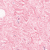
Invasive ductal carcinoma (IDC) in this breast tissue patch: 0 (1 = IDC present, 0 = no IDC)